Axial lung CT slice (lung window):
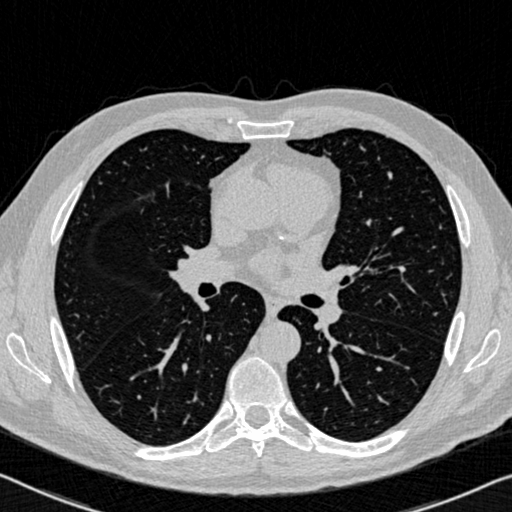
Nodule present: no